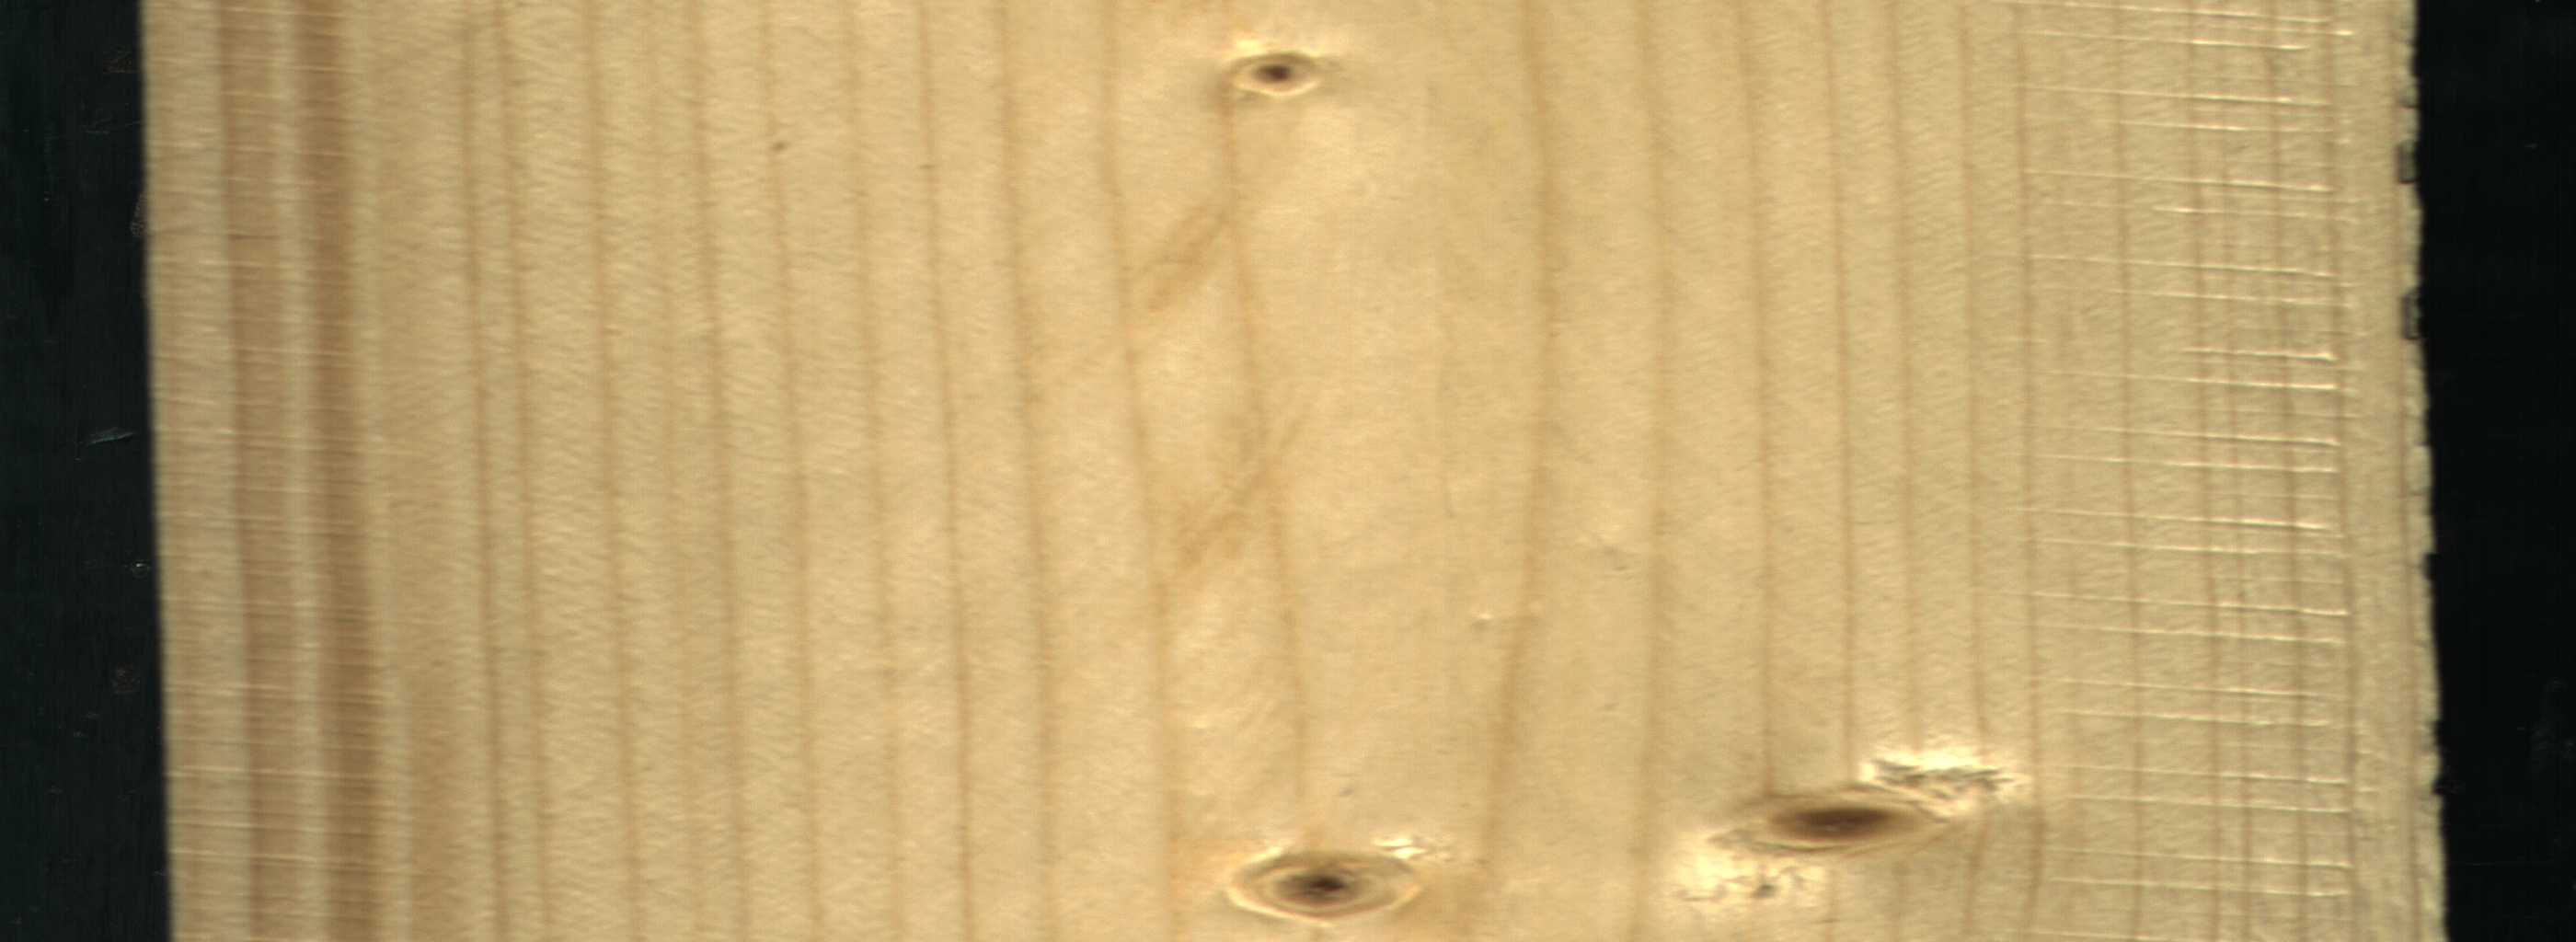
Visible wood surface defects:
Live_Knot
Live_Knot
Live_Knot
Live_Knot